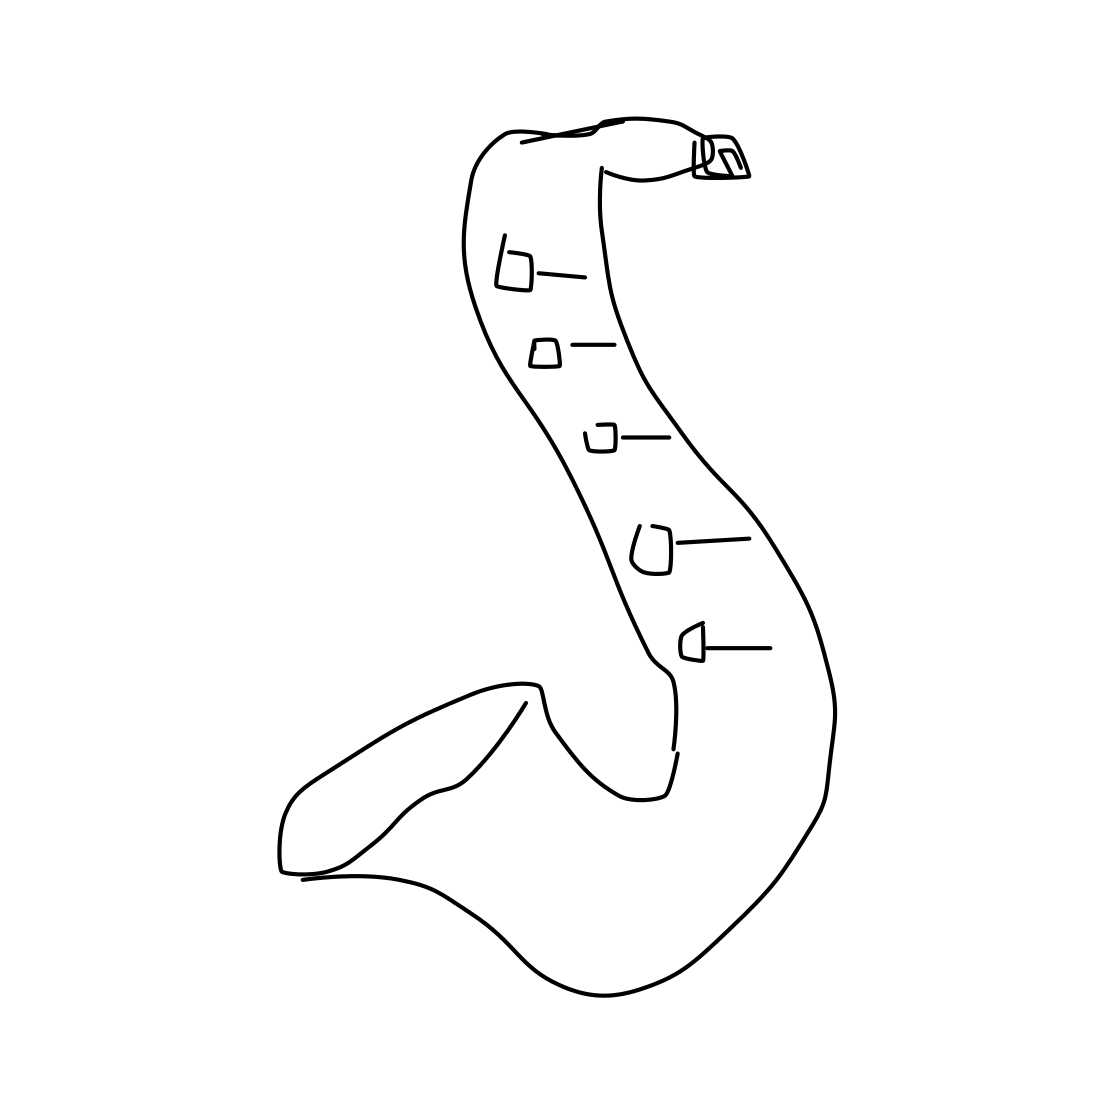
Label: saxophone